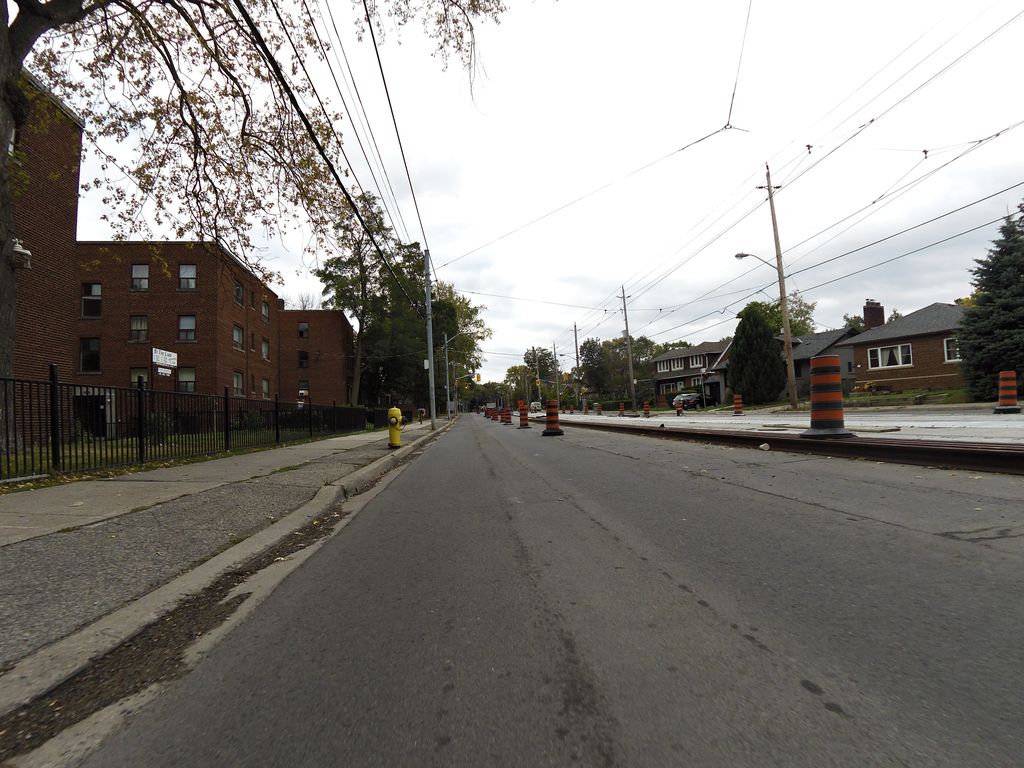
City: toronto